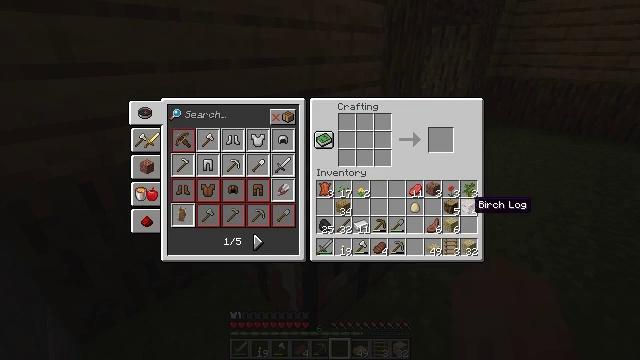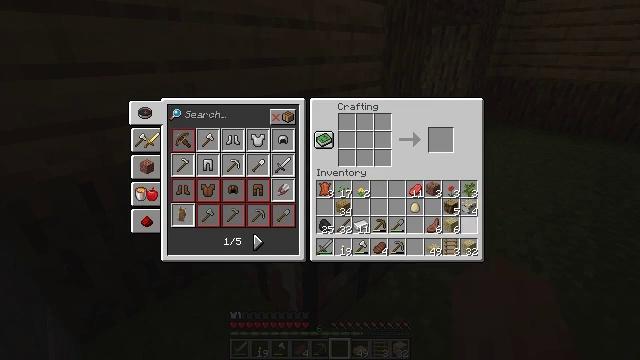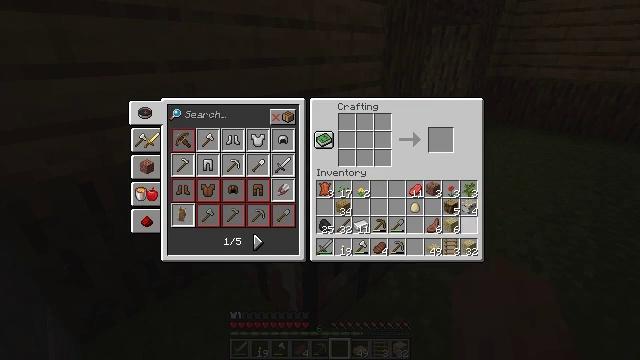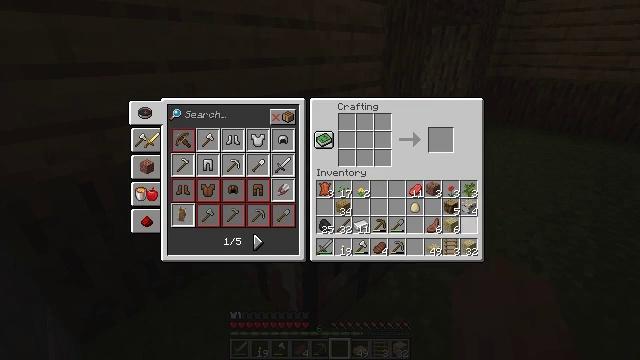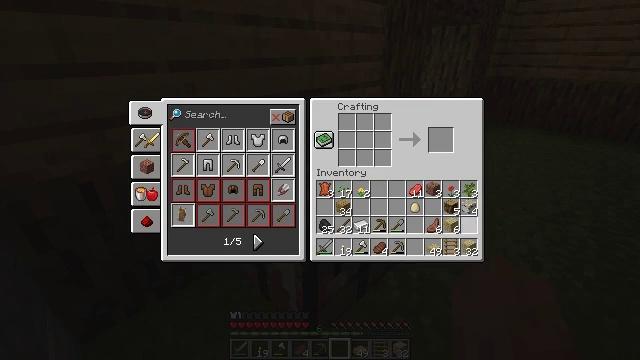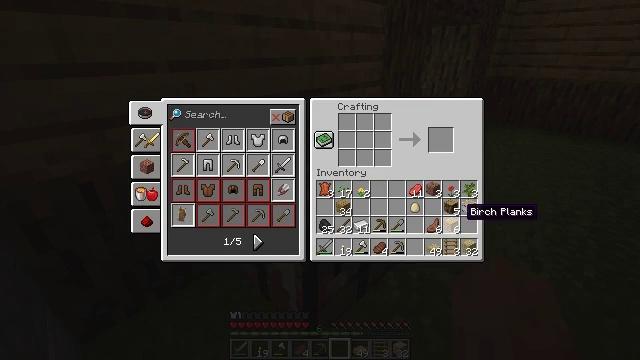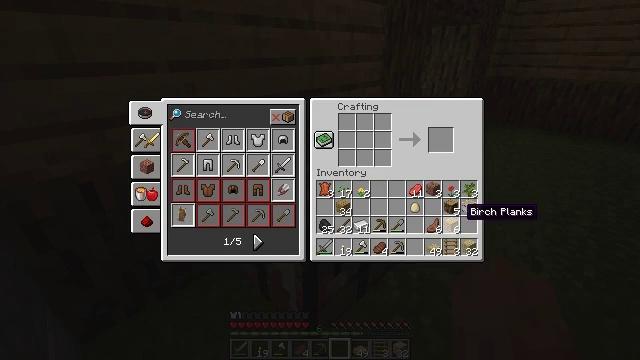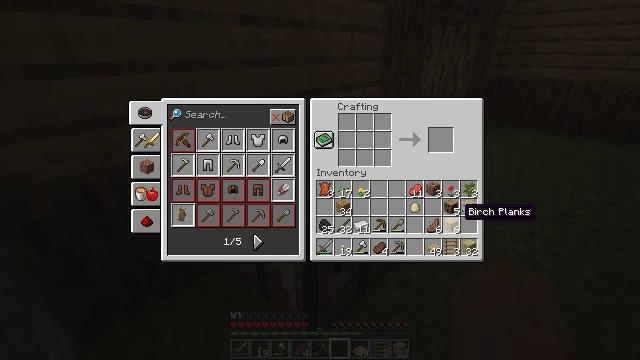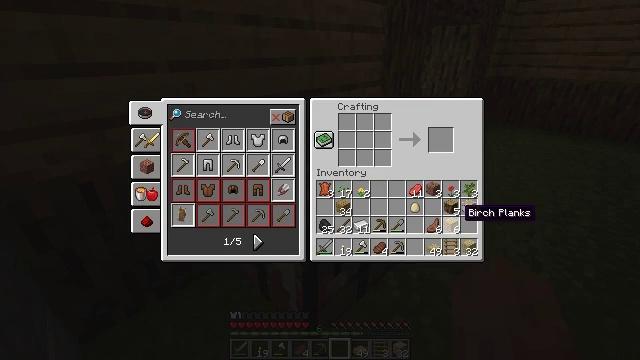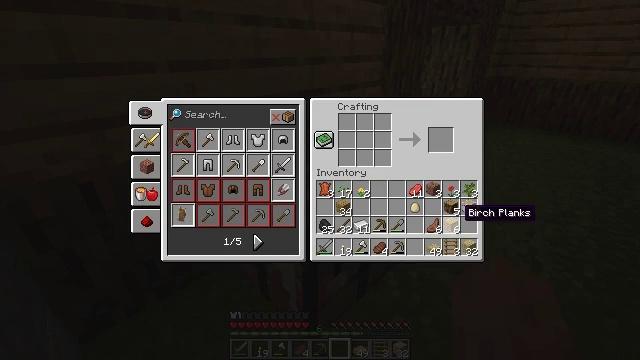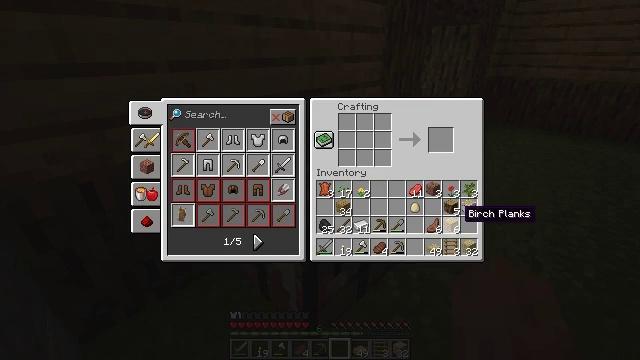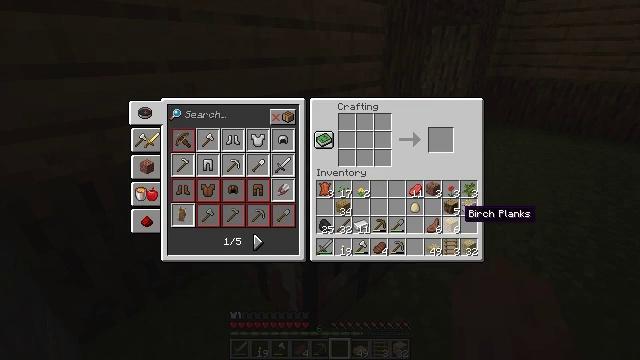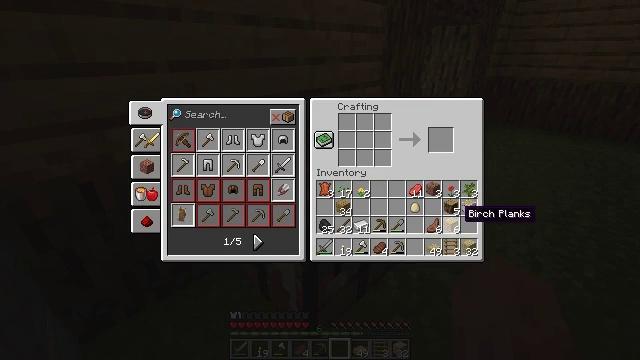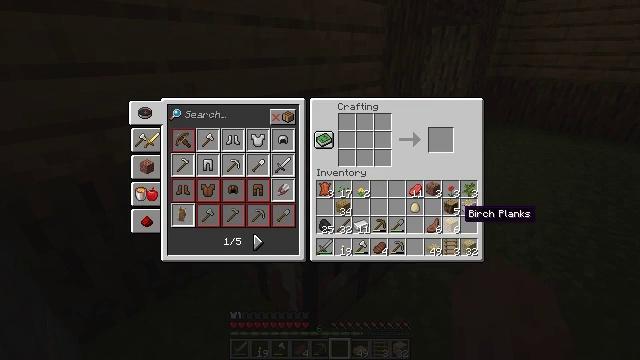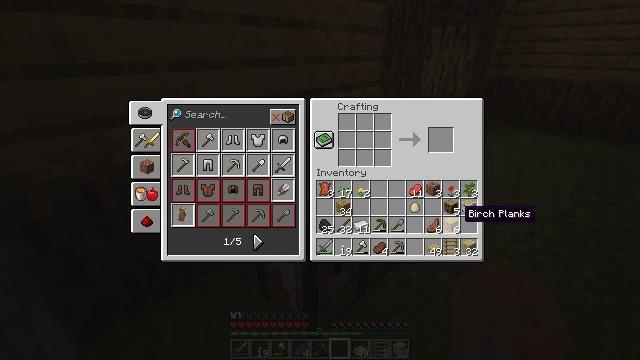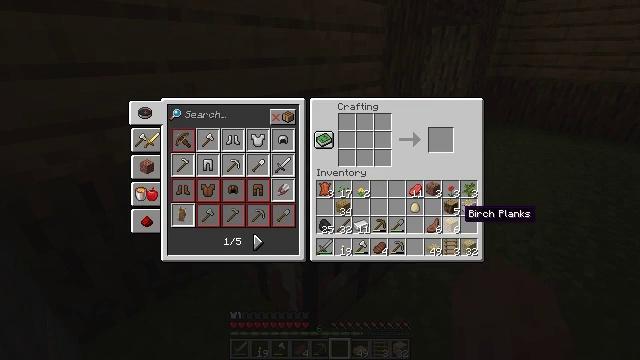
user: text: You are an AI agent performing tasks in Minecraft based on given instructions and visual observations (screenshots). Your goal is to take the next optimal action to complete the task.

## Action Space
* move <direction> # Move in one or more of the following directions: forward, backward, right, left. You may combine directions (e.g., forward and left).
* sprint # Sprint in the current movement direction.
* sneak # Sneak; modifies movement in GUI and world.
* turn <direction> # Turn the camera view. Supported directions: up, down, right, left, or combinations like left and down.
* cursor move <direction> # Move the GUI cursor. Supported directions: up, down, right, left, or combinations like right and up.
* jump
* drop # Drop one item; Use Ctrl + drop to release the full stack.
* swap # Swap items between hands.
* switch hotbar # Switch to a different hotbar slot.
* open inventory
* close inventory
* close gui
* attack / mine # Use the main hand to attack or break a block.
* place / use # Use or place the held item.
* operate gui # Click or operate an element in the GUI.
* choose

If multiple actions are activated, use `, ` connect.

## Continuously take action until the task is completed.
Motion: motion action
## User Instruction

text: Collect birch planks to craft a birch door.
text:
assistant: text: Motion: no_op
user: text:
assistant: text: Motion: no_op
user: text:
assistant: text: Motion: no_op
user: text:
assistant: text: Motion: no_op
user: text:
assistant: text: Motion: no_op
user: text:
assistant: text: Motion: no_op
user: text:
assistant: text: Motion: no_op
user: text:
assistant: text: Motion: no_op
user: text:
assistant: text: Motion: no_op
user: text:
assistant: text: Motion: no_op
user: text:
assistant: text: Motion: no_op
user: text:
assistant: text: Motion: no_op
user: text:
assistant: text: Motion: no_op
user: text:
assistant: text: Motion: no_op
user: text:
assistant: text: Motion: no_op
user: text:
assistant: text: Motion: no_op
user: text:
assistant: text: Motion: operate gui
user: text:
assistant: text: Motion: operate gui
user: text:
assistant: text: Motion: operate gui
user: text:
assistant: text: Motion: no_op
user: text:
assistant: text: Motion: no_op
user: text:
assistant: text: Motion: cursor move left and up
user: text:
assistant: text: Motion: cursor move left and up
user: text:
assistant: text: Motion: cursor move left and up
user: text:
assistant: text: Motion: cursor move left and up
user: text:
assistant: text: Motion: no_op
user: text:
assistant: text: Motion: cursor move up
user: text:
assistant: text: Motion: no_op
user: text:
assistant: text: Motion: no_op
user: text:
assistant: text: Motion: no_op